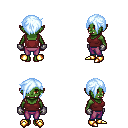
a pixel art fantasy rpg character, female body template, orc, green skin, maroon pirate shirt, magenta pants, white cyan pixie cut hairstyle, metal gloves, gold boots, four views (front, back, left, right), 2x2 character sprite sheet, small pixel art, hard edges, no anti-aliasing